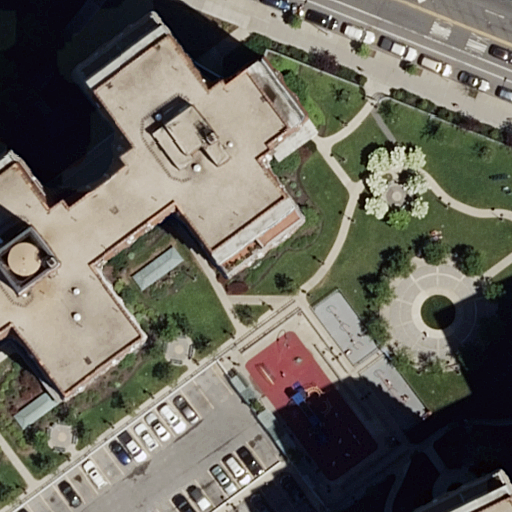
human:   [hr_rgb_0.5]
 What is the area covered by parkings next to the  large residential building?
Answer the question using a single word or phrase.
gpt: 303m2

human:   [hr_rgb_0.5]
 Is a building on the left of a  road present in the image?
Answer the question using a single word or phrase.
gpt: yes

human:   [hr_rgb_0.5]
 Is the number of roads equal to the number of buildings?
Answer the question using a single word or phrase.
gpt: no

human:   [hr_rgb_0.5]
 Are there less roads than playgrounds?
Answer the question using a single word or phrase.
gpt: no

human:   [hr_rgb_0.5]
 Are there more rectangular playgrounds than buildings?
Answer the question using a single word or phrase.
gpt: no

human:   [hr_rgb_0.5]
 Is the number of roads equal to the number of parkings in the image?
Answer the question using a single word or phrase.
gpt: no

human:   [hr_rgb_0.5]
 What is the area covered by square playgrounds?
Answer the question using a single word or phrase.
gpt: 0m2

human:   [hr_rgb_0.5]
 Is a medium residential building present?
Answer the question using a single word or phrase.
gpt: no

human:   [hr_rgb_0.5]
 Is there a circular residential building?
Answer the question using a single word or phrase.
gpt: no

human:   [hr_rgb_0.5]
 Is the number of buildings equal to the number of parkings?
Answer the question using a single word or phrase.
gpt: no

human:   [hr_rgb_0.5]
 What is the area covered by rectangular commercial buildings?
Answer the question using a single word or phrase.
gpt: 0m2

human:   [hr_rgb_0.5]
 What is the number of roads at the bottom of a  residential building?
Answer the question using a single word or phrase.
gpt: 0

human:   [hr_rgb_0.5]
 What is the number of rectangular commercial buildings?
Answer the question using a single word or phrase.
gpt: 0

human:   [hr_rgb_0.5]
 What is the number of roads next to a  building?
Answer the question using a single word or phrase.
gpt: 10

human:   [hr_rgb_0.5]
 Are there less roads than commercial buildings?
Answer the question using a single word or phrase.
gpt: no

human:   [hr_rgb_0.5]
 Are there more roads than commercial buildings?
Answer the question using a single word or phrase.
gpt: yes

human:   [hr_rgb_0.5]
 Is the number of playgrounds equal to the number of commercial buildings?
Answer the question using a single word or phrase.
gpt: no

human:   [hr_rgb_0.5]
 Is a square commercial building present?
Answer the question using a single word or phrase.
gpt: no

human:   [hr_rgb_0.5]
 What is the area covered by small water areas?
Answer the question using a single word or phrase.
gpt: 0m2

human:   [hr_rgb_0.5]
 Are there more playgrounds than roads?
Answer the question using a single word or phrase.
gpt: no

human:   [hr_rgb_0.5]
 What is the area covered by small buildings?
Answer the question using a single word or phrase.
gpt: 0m2

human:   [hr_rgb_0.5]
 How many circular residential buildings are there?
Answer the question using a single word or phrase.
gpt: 0

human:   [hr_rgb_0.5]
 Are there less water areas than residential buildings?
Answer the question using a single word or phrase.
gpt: yes

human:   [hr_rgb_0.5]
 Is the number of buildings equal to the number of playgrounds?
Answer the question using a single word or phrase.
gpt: no

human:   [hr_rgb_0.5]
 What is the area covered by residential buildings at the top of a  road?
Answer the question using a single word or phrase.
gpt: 0m2

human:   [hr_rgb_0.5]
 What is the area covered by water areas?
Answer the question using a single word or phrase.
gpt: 0m2

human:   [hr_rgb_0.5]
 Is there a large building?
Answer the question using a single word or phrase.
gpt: yes

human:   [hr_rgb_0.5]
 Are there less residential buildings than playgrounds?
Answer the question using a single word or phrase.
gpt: no

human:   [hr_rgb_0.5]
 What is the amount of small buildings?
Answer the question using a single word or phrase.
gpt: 1

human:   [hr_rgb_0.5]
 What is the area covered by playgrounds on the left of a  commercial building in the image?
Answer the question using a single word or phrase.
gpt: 0m2

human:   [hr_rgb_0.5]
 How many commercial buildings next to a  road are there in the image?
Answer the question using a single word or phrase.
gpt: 0

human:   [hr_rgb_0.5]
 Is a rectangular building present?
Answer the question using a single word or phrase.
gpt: yes

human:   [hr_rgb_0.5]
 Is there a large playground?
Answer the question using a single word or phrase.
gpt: yes

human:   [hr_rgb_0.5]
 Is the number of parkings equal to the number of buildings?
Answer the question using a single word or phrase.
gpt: no

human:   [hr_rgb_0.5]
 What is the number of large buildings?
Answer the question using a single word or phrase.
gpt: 1

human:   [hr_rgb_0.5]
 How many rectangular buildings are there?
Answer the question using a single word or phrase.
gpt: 1